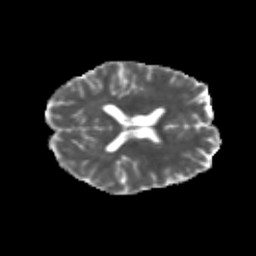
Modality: MD
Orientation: axial
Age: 19
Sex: female
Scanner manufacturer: siemens
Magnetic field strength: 3 T
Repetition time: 3.5 s
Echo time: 0.113 s